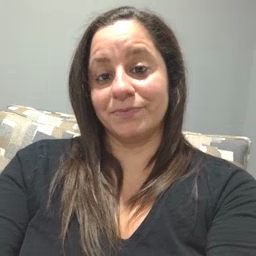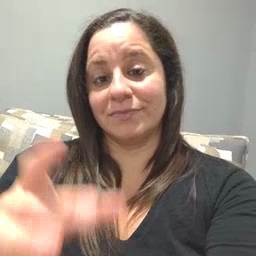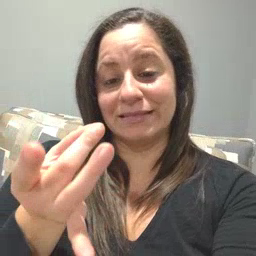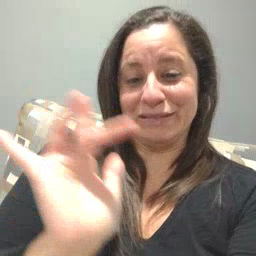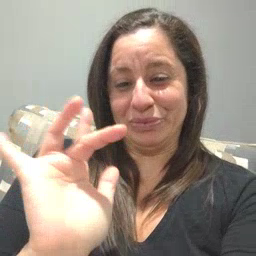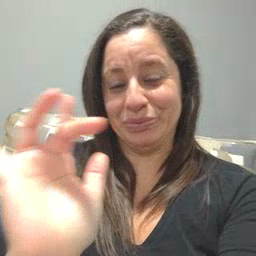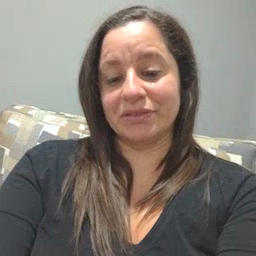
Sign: yucky